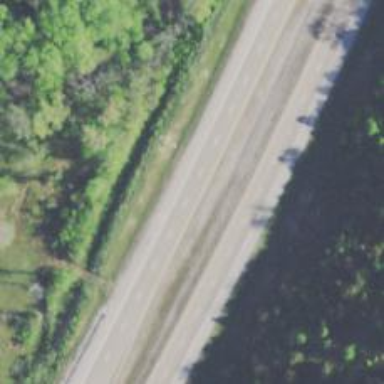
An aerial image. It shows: Trunk highway.